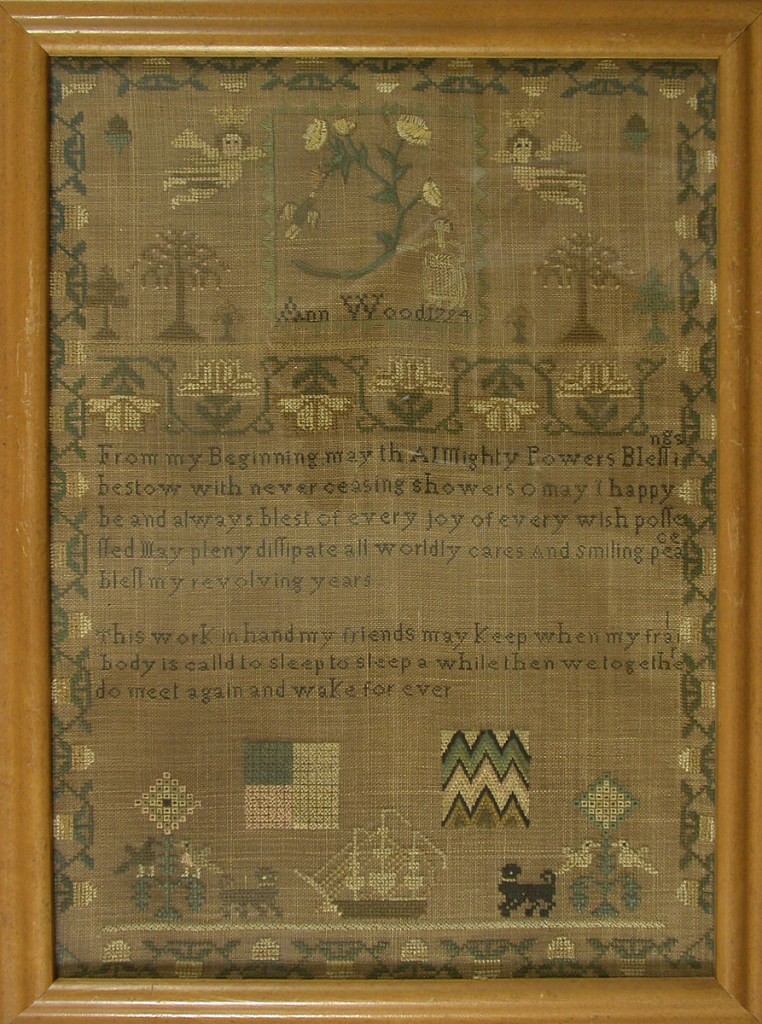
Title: Sampler
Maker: Ann Wood, American
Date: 1794
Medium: silk embroidery on linen foundation Technique: embroidered in cross, flame, and eye stitches on plain weave foundation
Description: In the upper third, a female figure with large flower spray and the inscription Ann Wood 1794, flanked by cupids and trees. In the middle, a flowering vine cross border and a verse. In the lower third, scattered motifs of a ships, dogs, bargello work, and flowers.
The verse reads:
From my Beginning may th (sic) Almighty Powers Blessings
bestow with never ceasing show o may I be happy
be and always blest of every joy of every wish possessed
May pleny (sic) dissipate all worldly cares And smiling peace
bless my revolving years
This work in hand my friends may keep when my frail
body is called to sleep to sleep while then we together
do meet again and wake forever